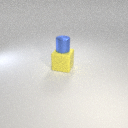
small blue metal cylinder above large yellow rubber cube